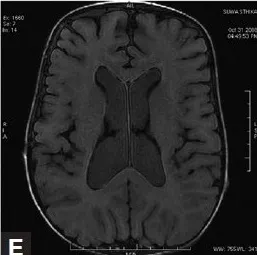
(D, E) The dilated ventricular system.
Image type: radiology (mri)